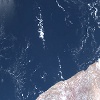
Label: water